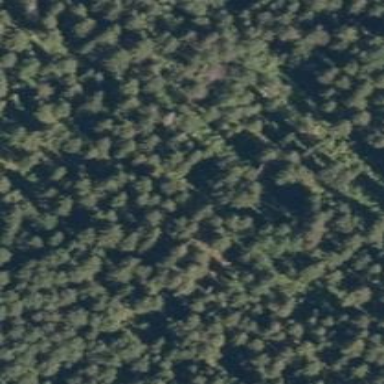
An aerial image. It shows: Fallen tree blocking the path.